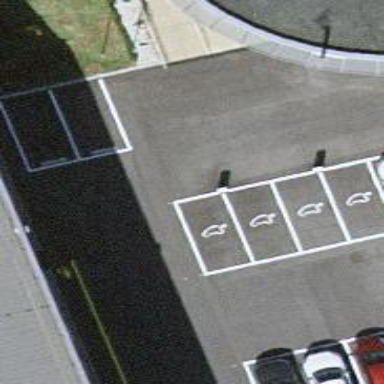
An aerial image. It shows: Charging station.